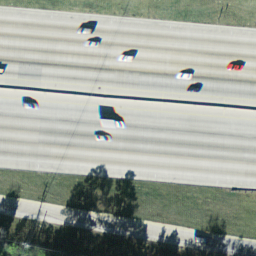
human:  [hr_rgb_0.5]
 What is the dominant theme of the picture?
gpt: freeway